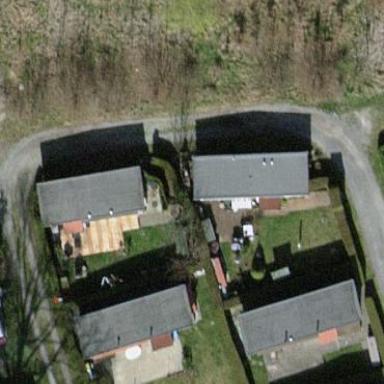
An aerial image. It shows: Static caravan building.